Interaction volume radius: 10 \u00c5
Interaction volume height: 10 \u00c5
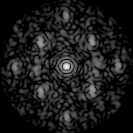
Disorder parameter: 0.5209